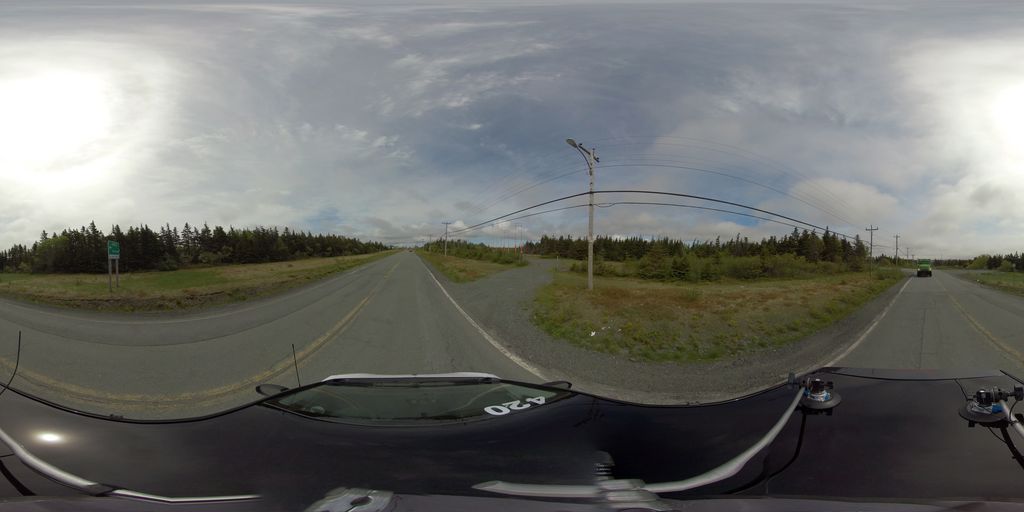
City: st_johns